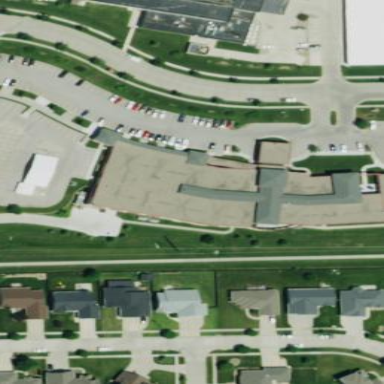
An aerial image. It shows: Clinic building providing healthcare services.